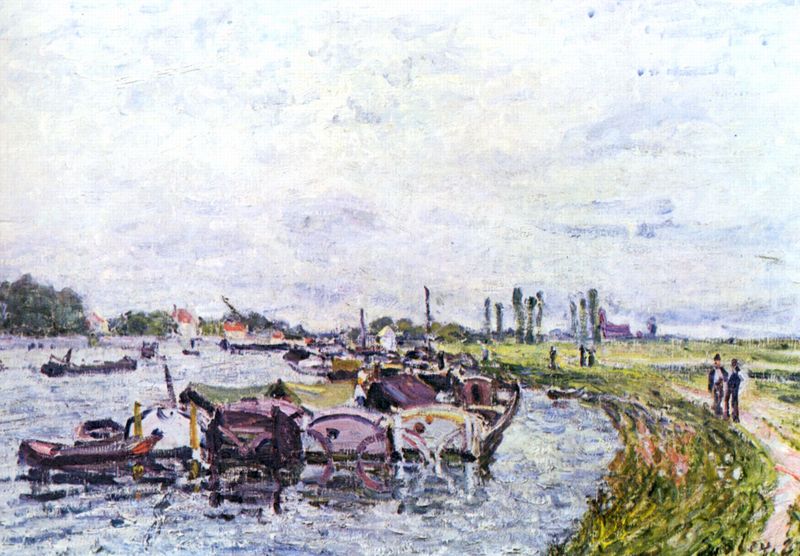
Titel: Frachtkähne bei Saint-Mammès
Künstler: Alfred Sisley
Institution: (Privatsammlung)
Schlagwörter: baum, blau, gemälde, himmel, mann, meer, wasser, weiß, wolken, aquarell, bäume, fluss, gelb, grün, impressionismus, kirchturm, landschaft, menschen, ocker, see, stadt, ufer, blumen, braun, grau, hell, hintergrund, hut, licht, männer, schwarz, strasse, dach, gebäude, gras, haus, rasen, rot, weg, wiese, wolke, niederlande, signatur, öl, deich, ebene, feld, ferne, horizont, häuser, natur, pappeln, spiegelung, wind, gewässer, kanal, kirche, pfad, sonne, land, personen, rosa, wald, boot, boote, genre, kamin, turm, bewölkt, schiff, schiffe, sommer, strand, welle, wellen, ort, zwei, abstrakt, hang, dorf, dächer, lila, violett, idylle, spazieren, hafen, seine, anleger, kai, masten, böschung, pier, steg, sturm, frühling, ortschaft, türme, spaziergang, expressionistisch, wasseroberfläche, idyll, pinselstrich, kapitell, wanderer, laubbäume, siedlung, sisley, signac, spaziergänger, waser, wanderung, anlegestelle, wanderweg, flussufer, bott, lau, häuder, spazierweg, plätschern, rün, anlege, impresionistisch, pizarro, impressionisus, hollland, nschen, fer, ar, dkgjgh, landschaft+, südseehafen